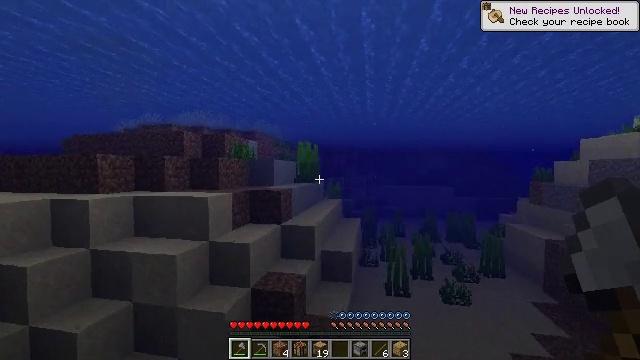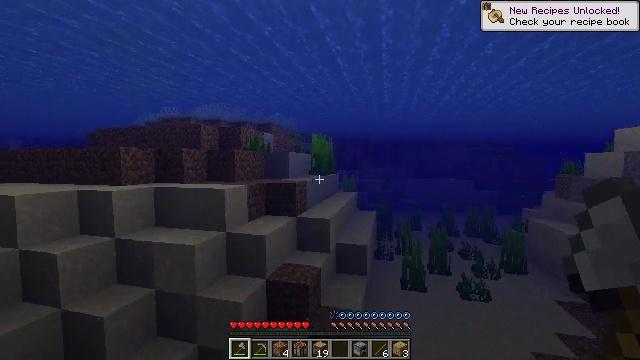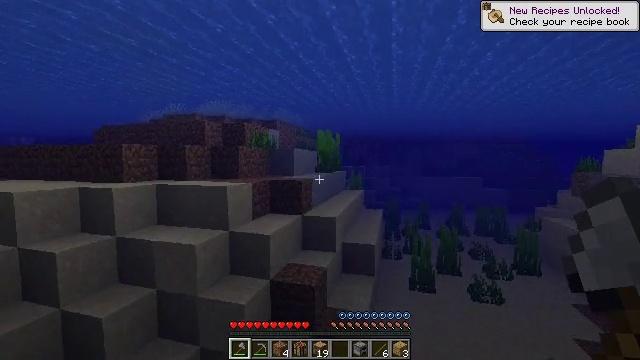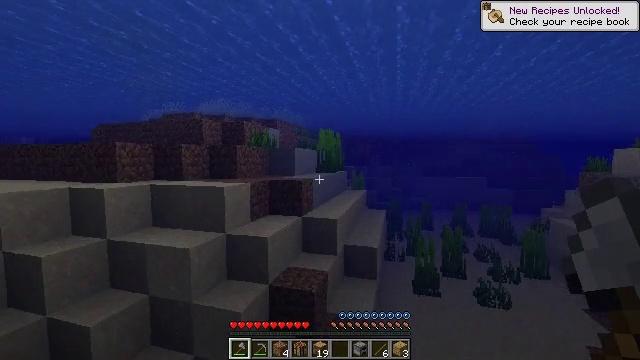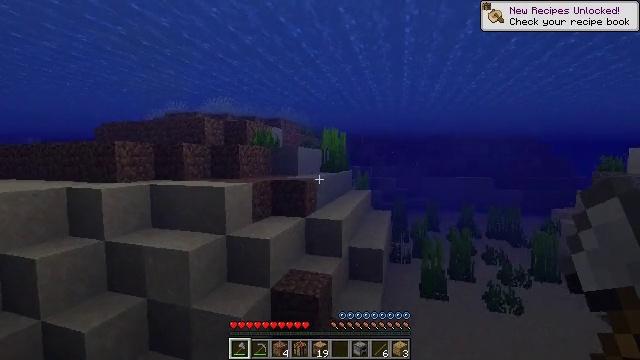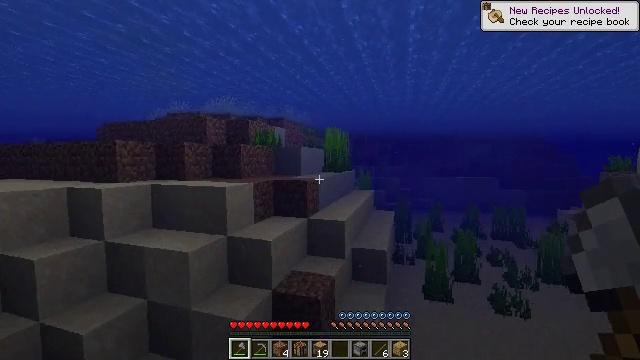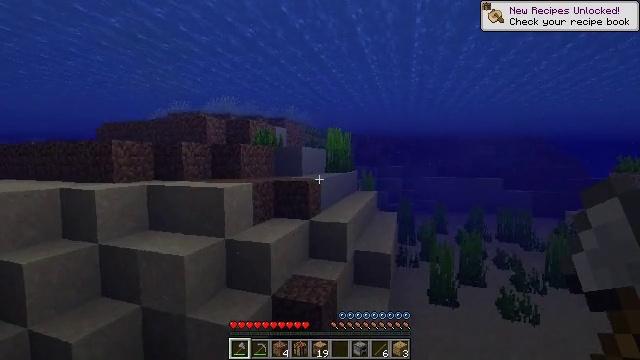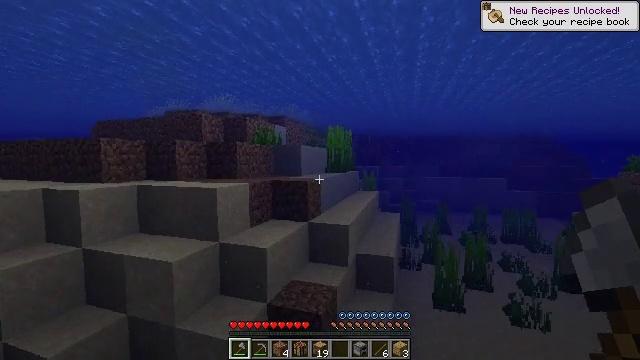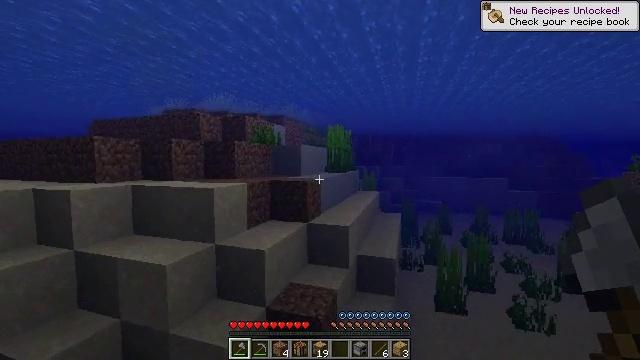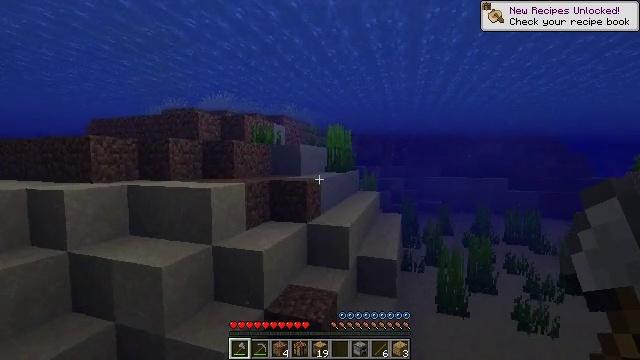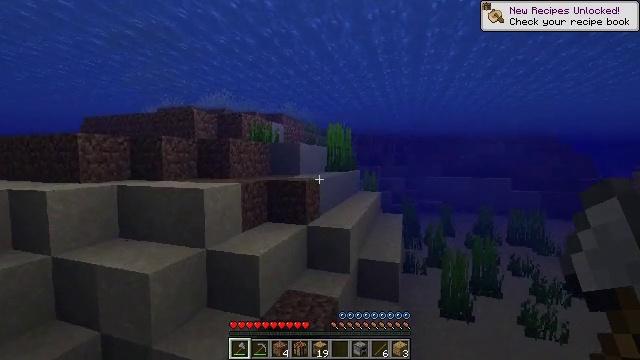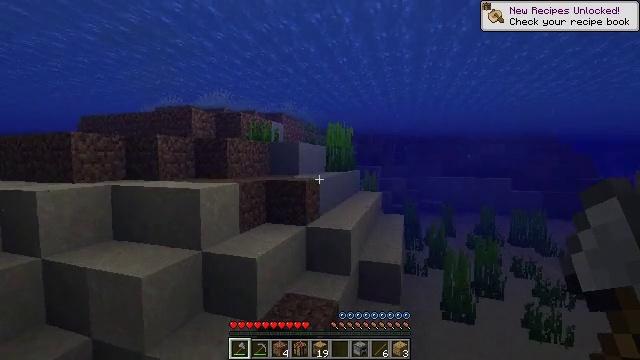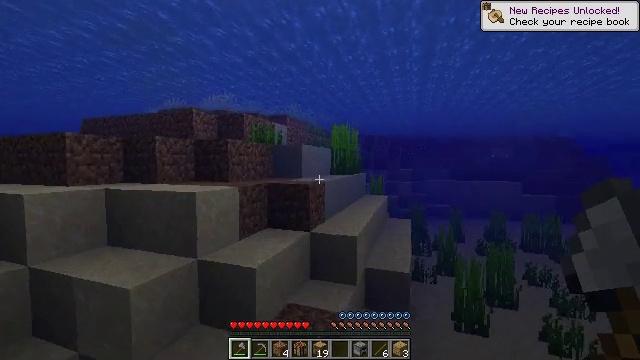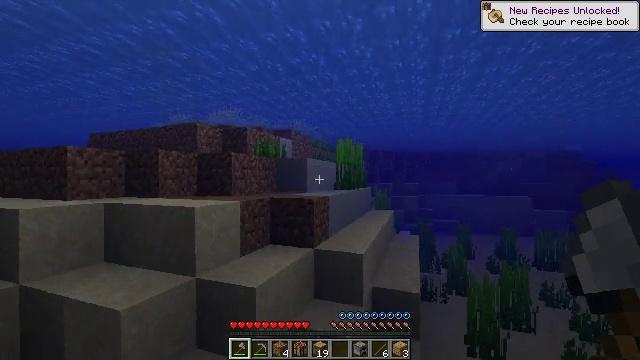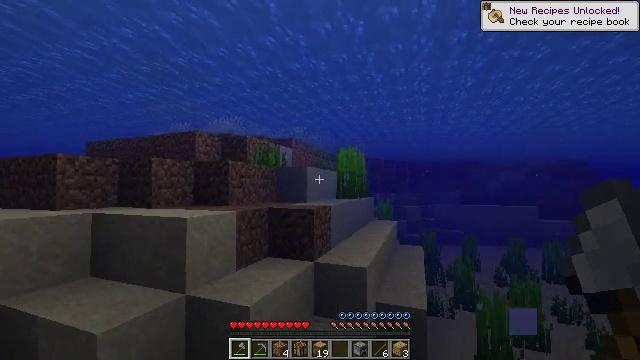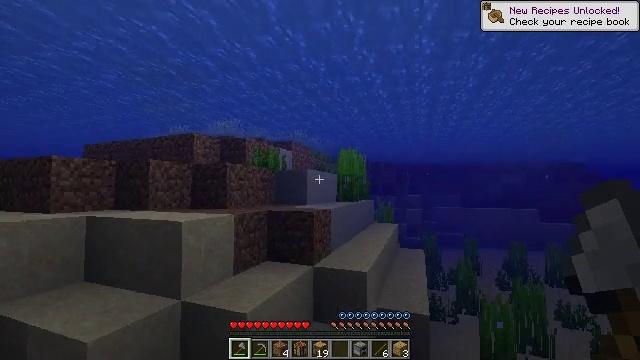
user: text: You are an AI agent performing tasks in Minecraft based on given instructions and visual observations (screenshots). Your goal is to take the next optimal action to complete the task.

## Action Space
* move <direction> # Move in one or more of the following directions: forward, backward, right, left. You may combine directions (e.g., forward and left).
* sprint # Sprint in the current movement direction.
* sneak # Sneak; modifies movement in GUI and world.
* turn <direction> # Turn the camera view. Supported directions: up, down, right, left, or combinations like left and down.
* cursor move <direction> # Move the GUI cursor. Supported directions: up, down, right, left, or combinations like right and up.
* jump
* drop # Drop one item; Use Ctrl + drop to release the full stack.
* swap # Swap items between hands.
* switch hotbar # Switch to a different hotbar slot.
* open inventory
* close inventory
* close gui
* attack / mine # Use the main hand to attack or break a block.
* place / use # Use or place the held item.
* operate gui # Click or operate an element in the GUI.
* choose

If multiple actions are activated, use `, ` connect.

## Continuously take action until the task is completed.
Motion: motion action
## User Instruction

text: Mine tall seagrass from underwater.
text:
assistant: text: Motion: move forward, sprint, turn left and down
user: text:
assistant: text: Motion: move forward, sprint, turn left
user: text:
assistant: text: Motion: move forward, sprint
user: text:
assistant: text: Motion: move forward, sprint
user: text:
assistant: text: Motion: move forward, sprint
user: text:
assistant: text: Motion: move forward, sprint
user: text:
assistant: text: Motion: move forward, sprint
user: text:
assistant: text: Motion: move forward, sprint
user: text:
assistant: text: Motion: move forward, sprint
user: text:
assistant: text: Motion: move forward, sprint
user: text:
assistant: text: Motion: move forward, sprint
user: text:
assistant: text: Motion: move forward, sprint, turn left
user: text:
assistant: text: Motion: move forward, sprint, turn left and up
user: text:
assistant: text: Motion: move forward, sprint, turn up
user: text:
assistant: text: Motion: move forward, sprint
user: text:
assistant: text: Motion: move forward, sprint
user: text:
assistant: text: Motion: move forward, sprint
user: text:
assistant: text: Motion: move forward, sprint, turn up
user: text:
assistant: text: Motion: move forward, sprint, turn up
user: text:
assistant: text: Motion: move forward, sprint, turn up
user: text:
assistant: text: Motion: move forward, sprint
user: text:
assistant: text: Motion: move forward, sprint
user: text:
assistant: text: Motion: move forward, sprint
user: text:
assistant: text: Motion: move forward, sprint, turn right
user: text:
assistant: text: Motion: move forward, sprint
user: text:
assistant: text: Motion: move forward, sprint
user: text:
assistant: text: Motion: move forward, sprint
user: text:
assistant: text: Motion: move forward, sprint
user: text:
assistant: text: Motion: move forward, sprint
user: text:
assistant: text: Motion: move forward, sprint